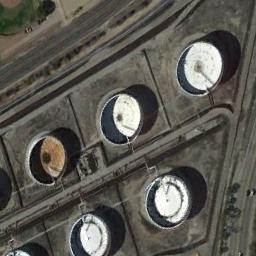
Label: storage tanks